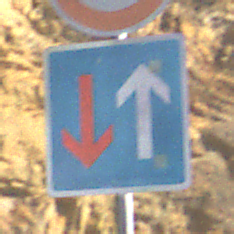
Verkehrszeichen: VorrangVorGegenverkehr
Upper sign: Geschwindigkeit50
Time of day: MorningAfternoon
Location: Outdoor (RoadRail)
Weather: PartlyCloudy
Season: NotSpecified
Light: Natural